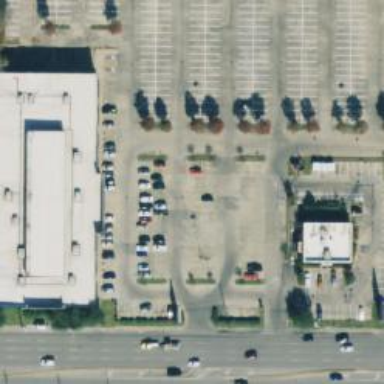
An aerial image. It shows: Parking space is available.